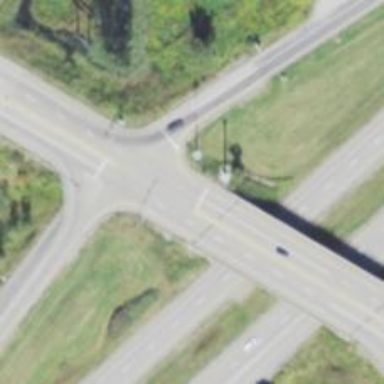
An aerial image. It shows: Trunk highway bridge with asphalt surface.